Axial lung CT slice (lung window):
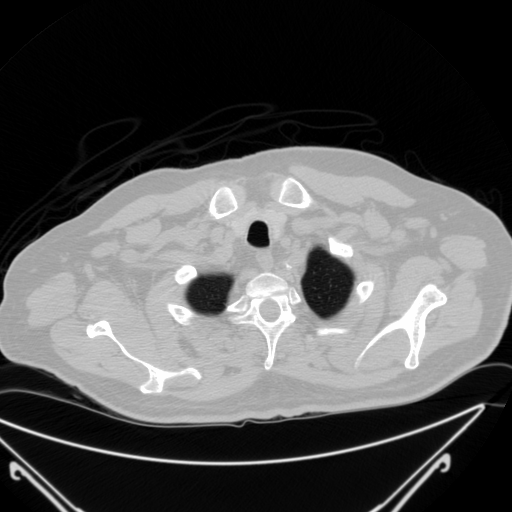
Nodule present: no